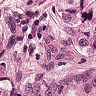
Metastatic tissue present: yes